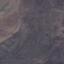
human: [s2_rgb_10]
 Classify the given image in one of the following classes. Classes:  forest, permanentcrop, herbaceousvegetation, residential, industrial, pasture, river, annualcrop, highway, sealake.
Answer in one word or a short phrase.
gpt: HerbaceousVegetation